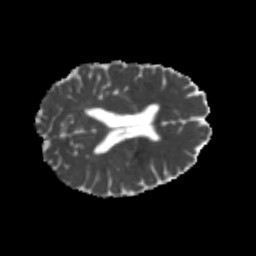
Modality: MD
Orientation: axial
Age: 22
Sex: female
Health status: healthy
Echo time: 0.074 s